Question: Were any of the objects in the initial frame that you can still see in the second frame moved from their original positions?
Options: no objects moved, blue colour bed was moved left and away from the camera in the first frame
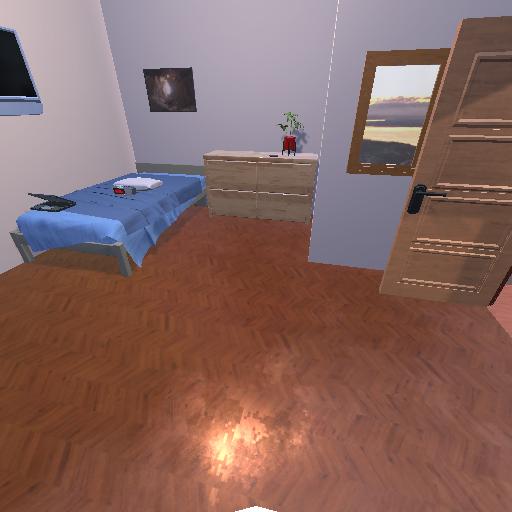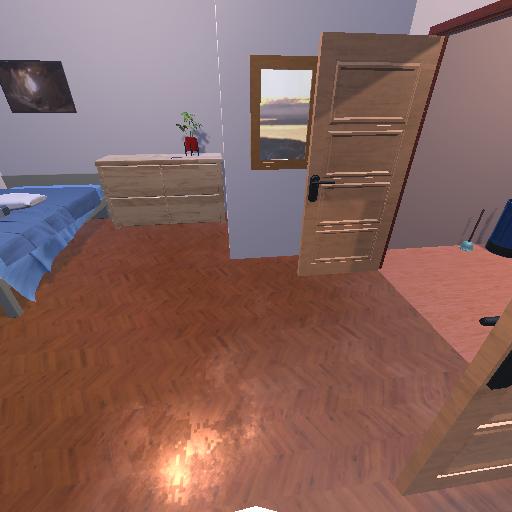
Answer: no objects moved